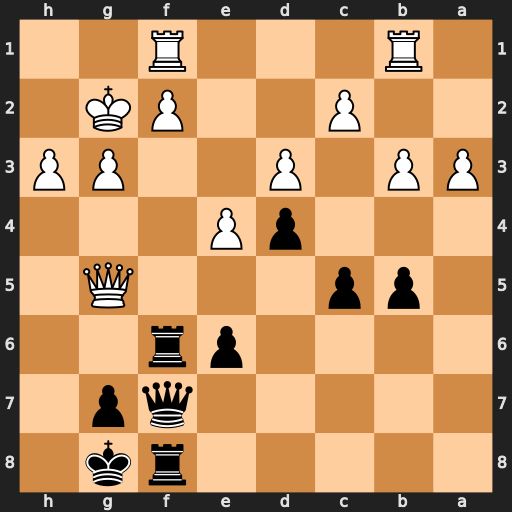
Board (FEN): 5rk1/5qp1/4pr2/1pp3Q1/3pP3/PP1P2PP/2P2PK1/1R3R2
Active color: b
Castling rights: -
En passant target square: -
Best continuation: Rxf2+ Rxf2 Qxf2+